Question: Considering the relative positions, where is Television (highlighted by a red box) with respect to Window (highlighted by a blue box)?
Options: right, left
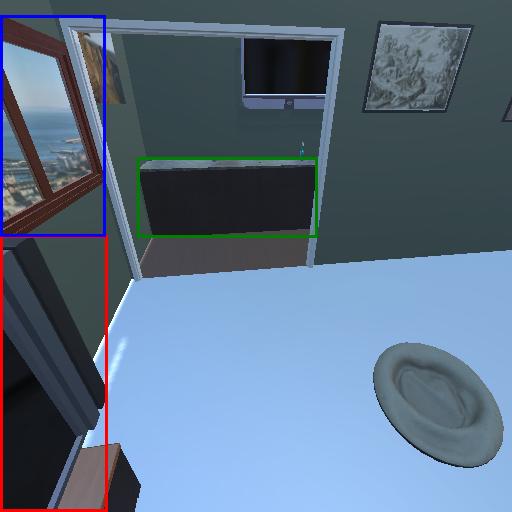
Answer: right